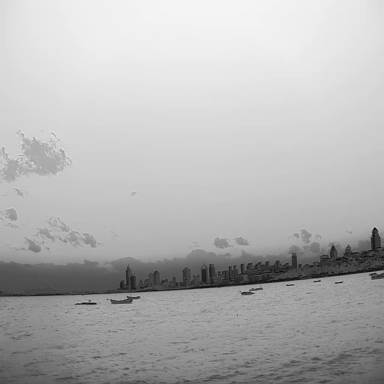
There are eight bulk_carriers in the infrared image.